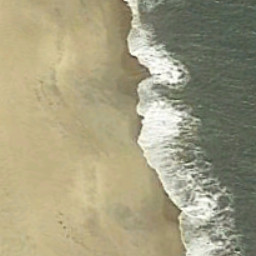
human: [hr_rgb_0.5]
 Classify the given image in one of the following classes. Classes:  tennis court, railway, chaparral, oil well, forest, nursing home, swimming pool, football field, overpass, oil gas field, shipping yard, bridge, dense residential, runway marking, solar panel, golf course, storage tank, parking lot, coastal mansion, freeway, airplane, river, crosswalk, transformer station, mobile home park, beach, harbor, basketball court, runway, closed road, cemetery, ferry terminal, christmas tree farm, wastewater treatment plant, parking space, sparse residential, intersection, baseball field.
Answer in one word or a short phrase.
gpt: beach